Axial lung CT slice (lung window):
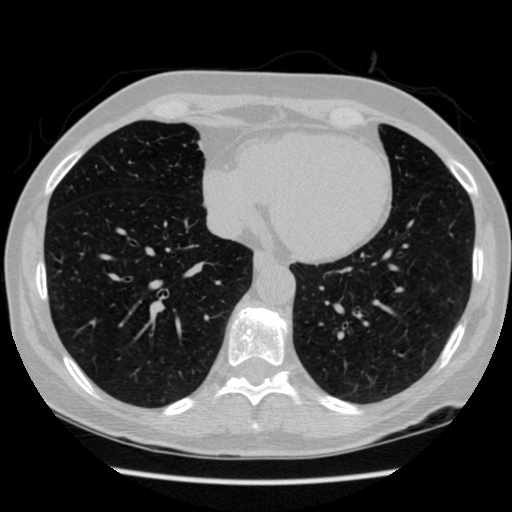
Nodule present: no